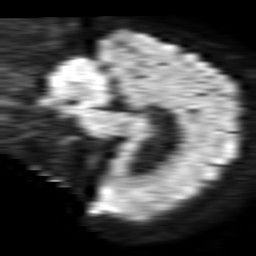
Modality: TRACE
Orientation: sagittal
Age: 76
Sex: female
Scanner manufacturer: philips
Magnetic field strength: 1.5 T
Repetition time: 3.398 s
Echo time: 0.06922 s